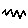
Label: zigzag